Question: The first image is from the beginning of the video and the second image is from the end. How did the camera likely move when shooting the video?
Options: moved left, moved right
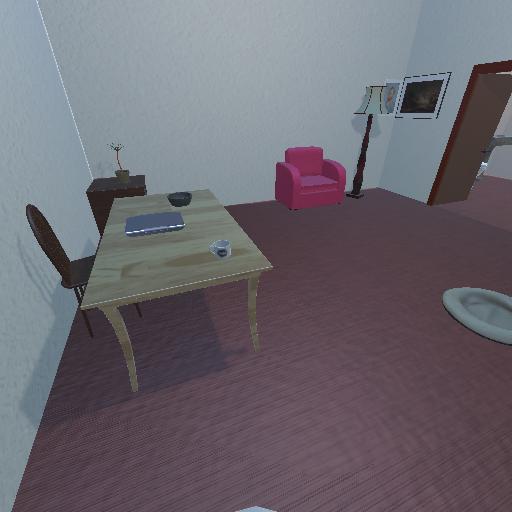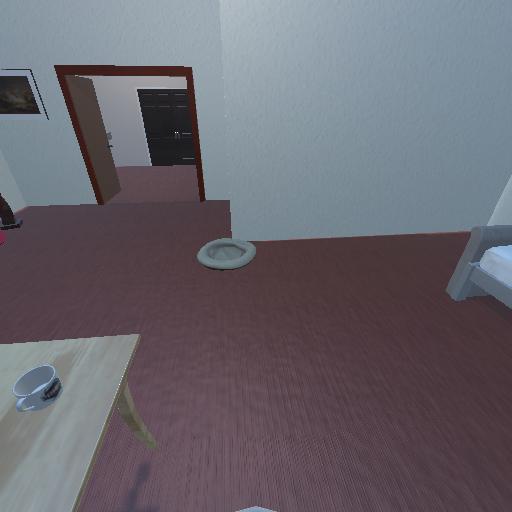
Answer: moved left